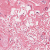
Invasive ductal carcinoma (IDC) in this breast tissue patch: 0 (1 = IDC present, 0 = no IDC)